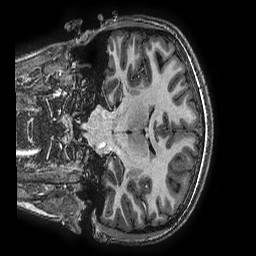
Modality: T1w
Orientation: coronal
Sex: female
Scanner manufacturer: ge
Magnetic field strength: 3 T
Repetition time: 0.00766 s
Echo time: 0.003476 s